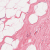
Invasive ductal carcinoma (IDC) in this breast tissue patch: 0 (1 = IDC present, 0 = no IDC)